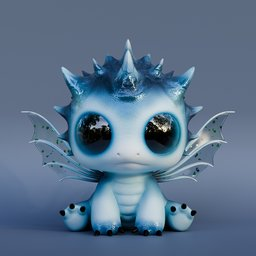
Label: animals